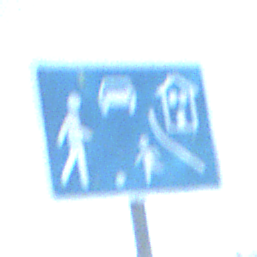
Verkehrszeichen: BeginnVerkehrsberuhigterBereich
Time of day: MorningAfternoon
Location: Outdoor (Nature)
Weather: PartlyCloudy
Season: NotSpecified
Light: Natural